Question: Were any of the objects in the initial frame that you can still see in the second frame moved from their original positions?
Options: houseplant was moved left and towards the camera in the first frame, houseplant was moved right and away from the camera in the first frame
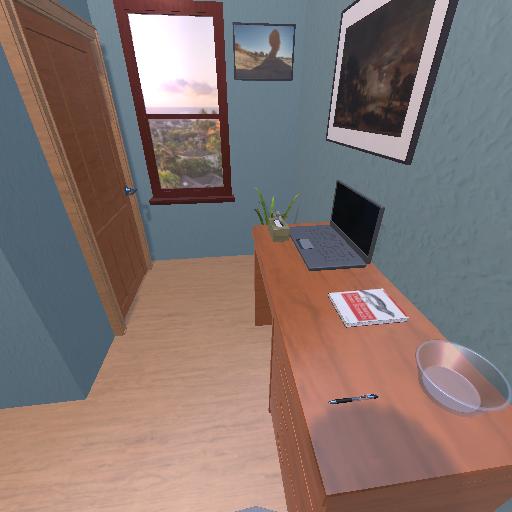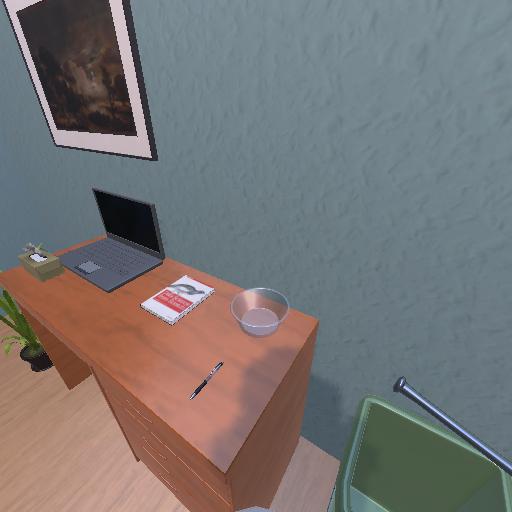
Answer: houseplant was moved left and towards the camera in the first frame